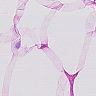
Metastatic tissue present: no